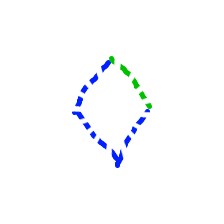
Shape: rhombus